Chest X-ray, AP view. Patient: 43 years old, sex F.
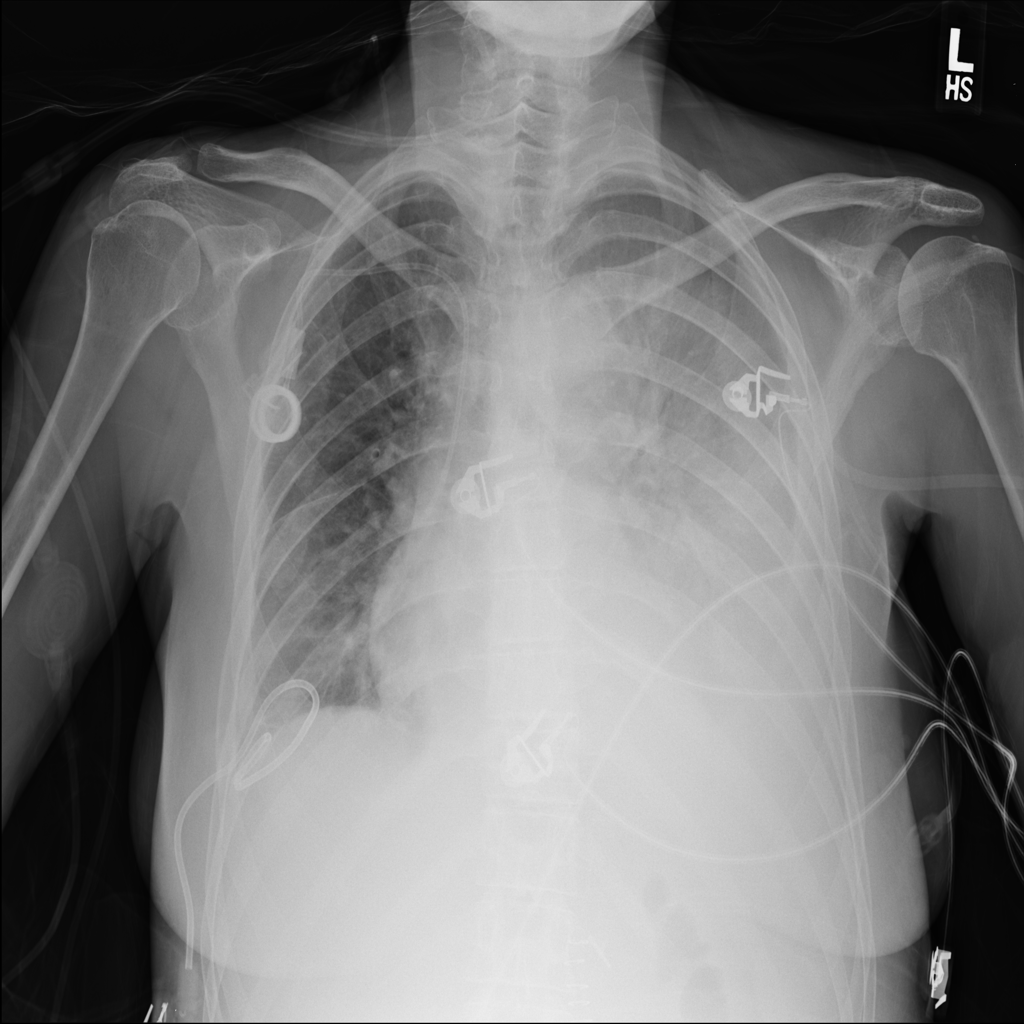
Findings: Effusion, Infiltration, Mass, Nodule